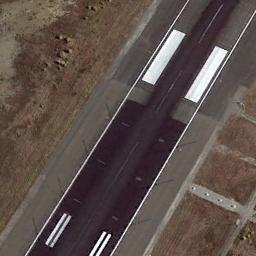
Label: runway